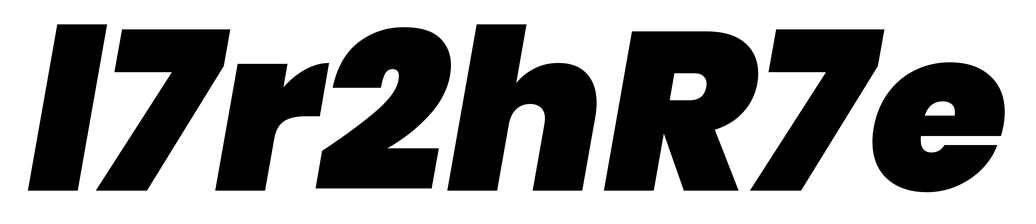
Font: Poppins-BlackItalic